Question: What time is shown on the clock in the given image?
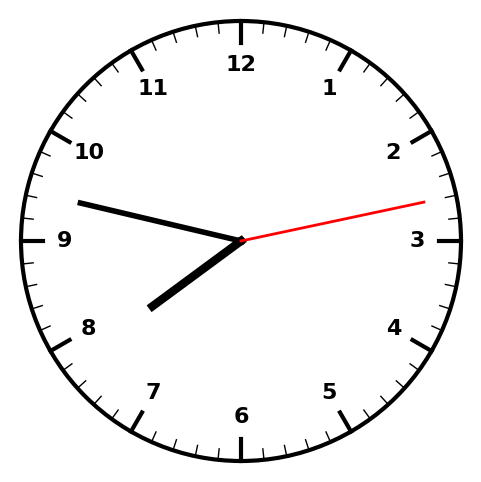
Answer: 07:47:13